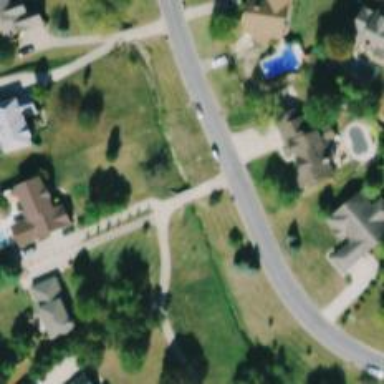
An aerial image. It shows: Shared driveway on service road that includes bridge.